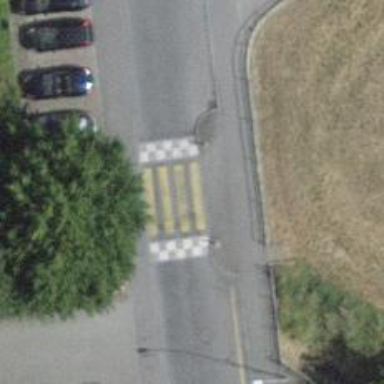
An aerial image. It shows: Zebra crossing on footway.